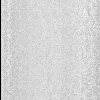
Atmospheric dust classification: dusty